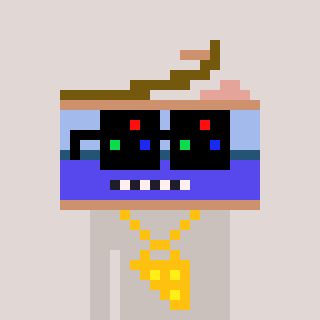
a pixel art character with square black sunglasses, a canned ham-shaped head and a foggrey-colored body on a warm background